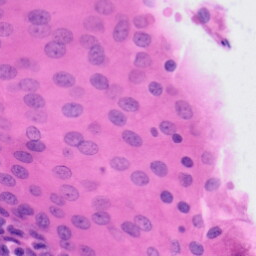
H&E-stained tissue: Tonsil